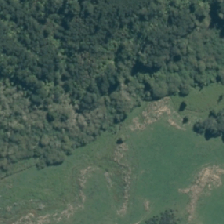
Land cover: herbaceous_freshwater_vege